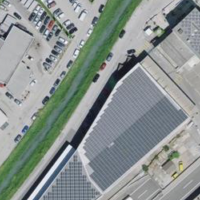
EUNIS habitat code: 57
Species observed at this site:
Corvus cornix